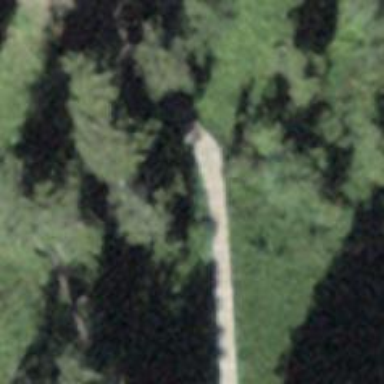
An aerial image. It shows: Ground path.